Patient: sex M, age 71
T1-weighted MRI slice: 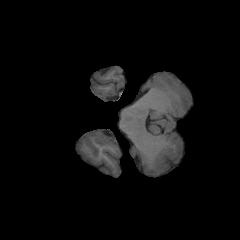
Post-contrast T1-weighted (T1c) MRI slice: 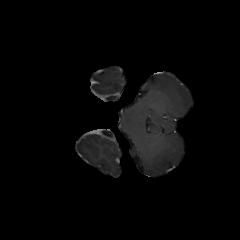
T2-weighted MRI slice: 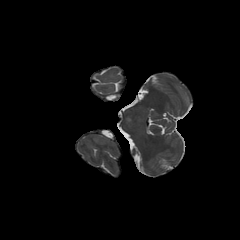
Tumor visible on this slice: no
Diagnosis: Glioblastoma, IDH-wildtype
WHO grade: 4